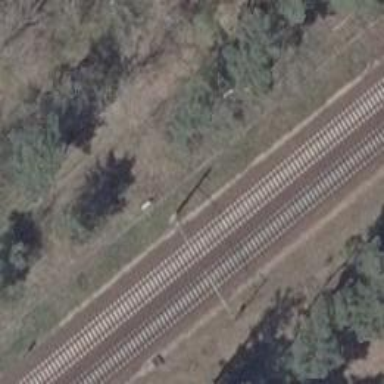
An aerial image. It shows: Milestone along the railway with catenary mast.